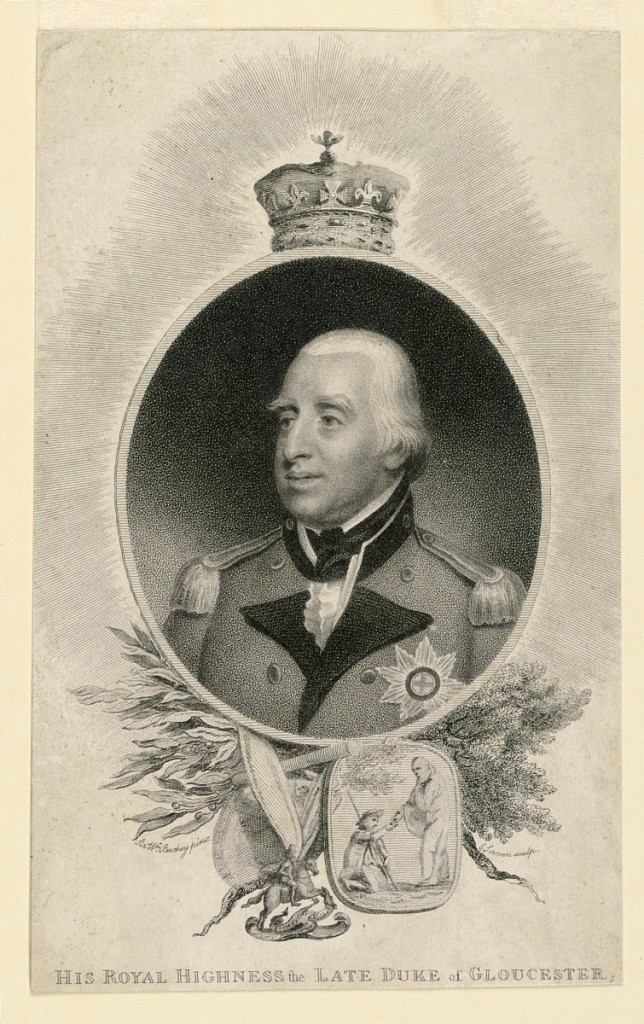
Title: Portrait of William Frederick, Duke of Gloucester
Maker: Edward Scriven, English, 1775 - 1841
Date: ca. 1835
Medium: Stipple and line engraving on paper
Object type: Print
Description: Within an oval enframement is a bust portrait of William Frederick, Duke of Gloucester (1776-1834), shown in military uniform, his gaze directed to the left. At top, a crown, and at bottom, a trophy composed of the badge of the Order of the Garter and a plaque symbolizing his charitableness. Below, title and engraver's and artist's names.